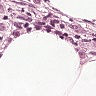
Metastatic tissue present: yes